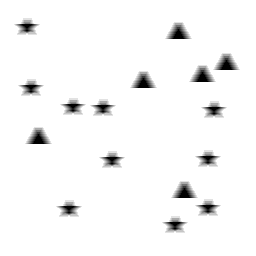
Squares: 0
Triangles: 6
Stars: 10
Total shapes: 16